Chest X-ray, PA view. Patient: 62 years old, sex M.
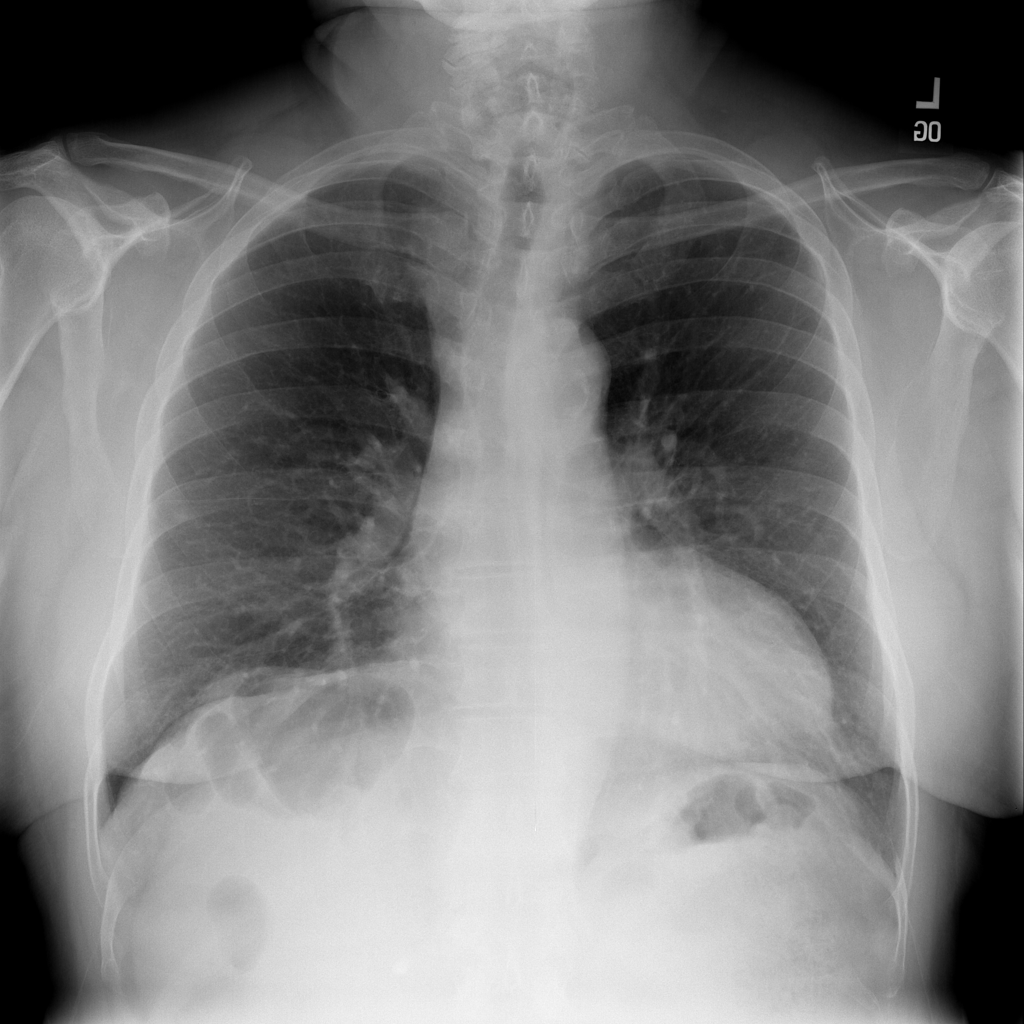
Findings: No Finding